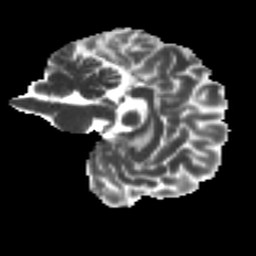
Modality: MD
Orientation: sagittal
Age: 21
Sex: male
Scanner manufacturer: ge
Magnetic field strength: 3 T
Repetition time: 7.8 s
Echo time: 0.0606 s